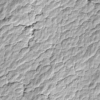
Label: not_dusty